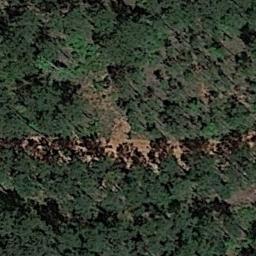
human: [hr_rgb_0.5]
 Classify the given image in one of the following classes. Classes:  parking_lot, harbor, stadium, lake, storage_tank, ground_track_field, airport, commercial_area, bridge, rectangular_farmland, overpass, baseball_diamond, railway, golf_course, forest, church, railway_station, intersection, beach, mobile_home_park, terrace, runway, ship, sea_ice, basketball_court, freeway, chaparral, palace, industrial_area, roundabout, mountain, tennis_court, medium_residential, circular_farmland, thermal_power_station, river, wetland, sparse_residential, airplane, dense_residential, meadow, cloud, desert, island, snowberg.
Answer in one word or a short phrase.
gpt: forest